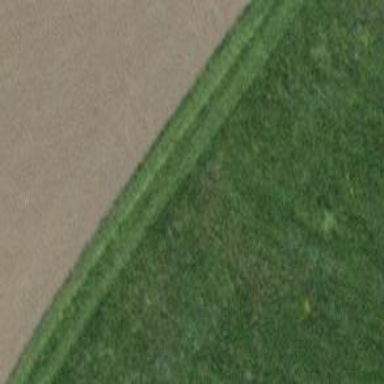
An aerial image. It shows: Grassy track.